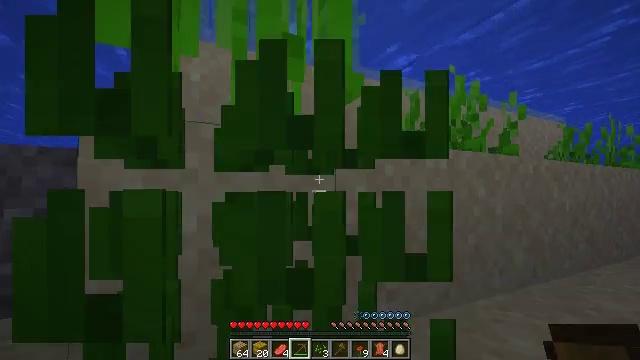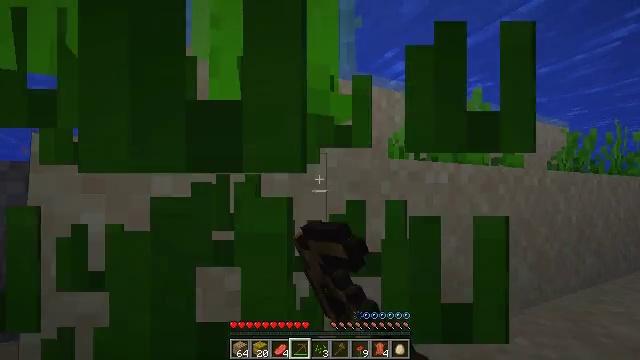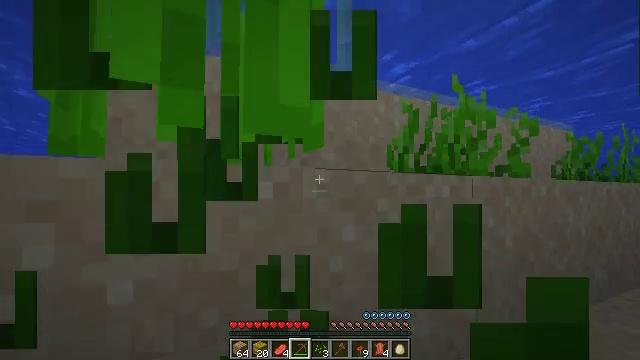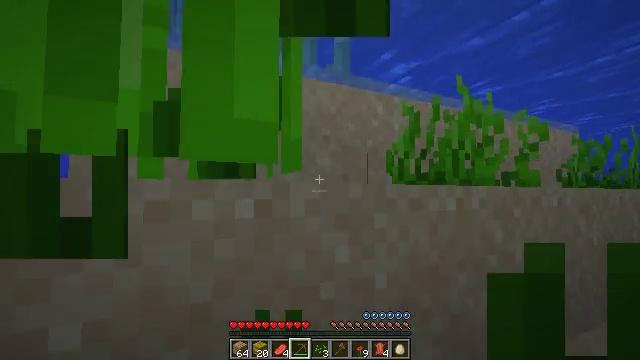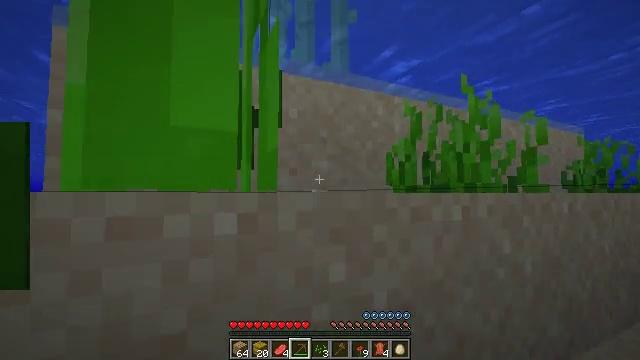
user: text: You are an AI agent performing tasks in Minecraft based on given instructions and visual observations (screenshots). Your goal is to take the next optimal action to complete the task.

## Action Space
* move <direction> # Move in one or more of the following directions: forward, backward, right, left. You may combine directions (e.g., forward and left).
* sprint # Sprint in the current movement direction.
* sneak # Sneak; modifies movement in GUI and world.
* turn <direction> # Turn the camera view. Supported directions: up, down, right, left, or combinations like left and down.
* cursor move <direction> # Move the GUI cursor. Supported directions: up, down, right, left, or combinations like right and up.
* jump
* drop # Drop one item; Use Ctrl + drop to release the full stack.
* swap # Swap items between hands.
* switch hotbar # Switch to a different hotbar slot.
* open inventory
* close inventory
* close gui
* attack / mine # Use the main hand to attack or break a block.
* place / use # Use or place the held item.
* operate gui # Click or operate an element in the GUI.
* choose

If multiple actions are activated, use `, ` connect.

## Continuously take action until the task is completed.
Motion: motion action
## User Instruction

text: Break the tall seagrass.
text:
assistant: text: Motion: move forward, sprint, attack / mine
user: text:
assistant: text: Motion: move forward, sprint
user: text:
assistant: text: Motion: move forward, sprint
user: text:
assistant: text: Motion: move forward, sprint
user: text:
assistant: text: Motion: sprint